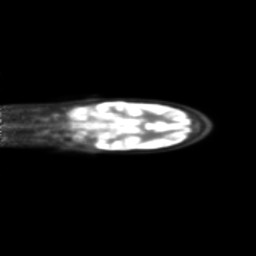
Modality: PET
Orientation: coronal
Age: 18
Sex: female
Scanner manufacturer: siemens